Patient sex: M
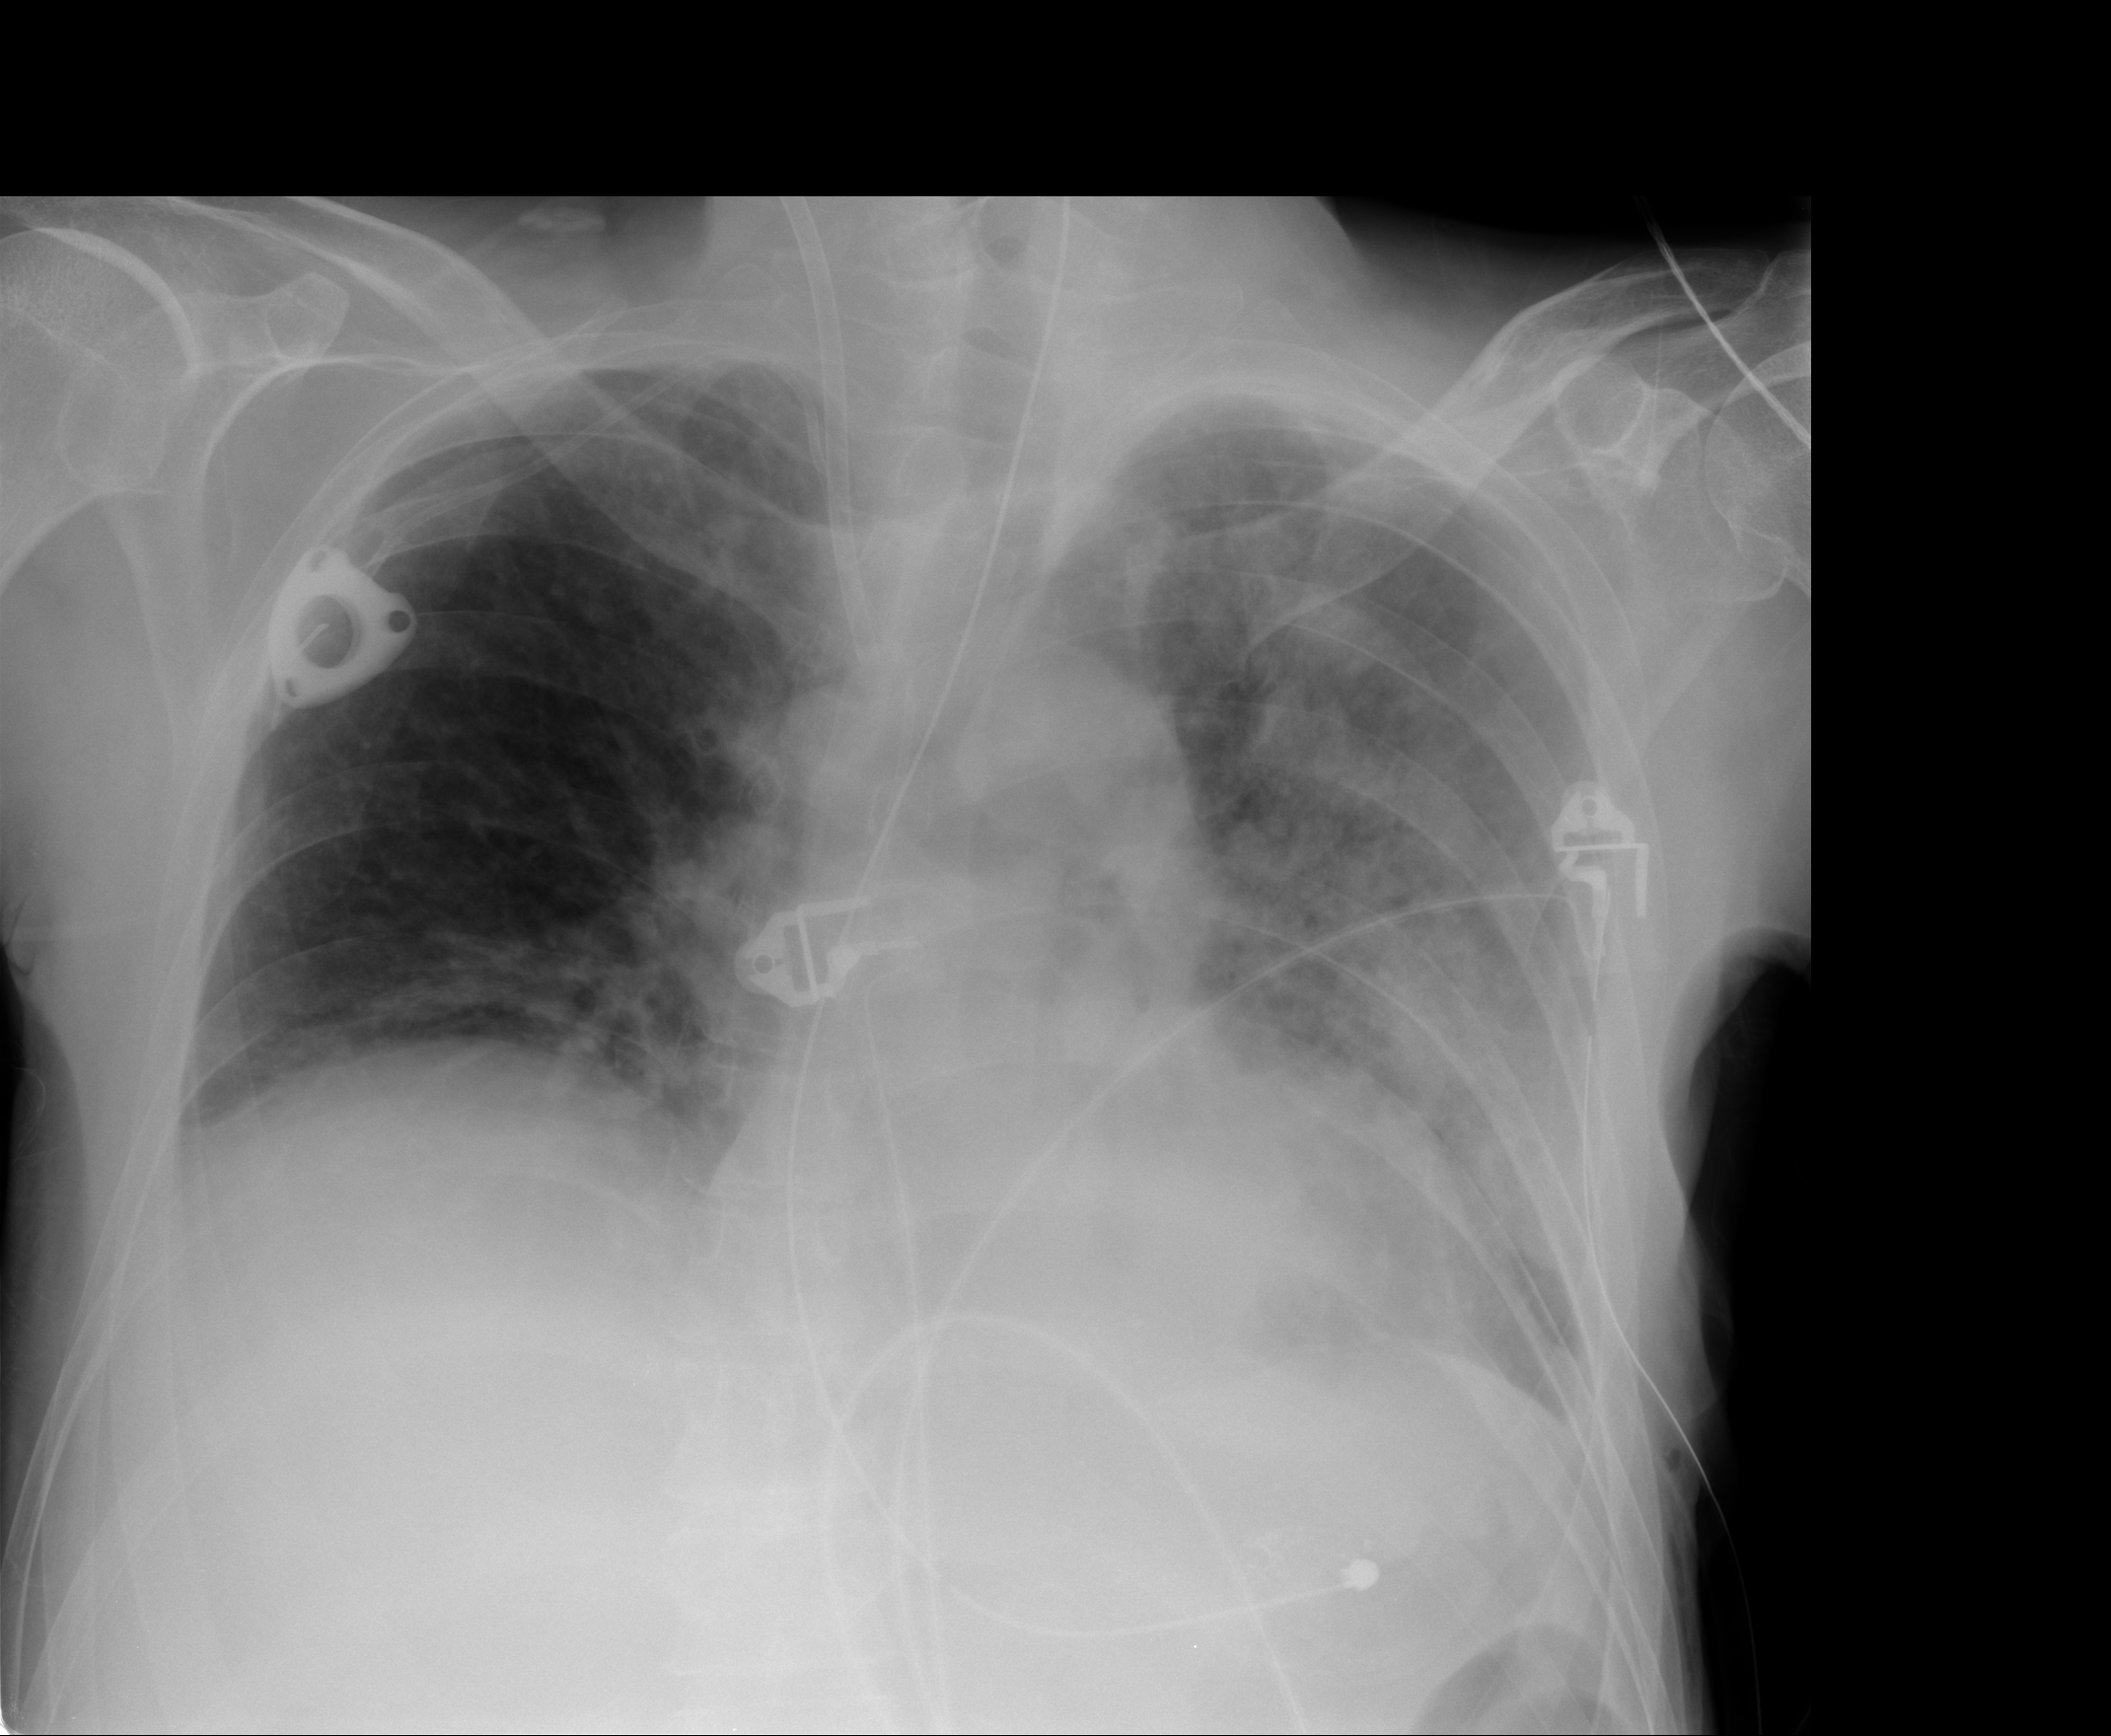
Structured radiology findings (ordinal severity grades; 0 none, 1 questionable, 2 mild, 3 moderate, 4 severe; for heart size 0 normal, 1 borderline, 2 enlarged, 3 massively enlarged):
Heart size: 2
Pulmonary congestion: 0
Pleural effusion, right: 0
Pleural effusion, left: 1
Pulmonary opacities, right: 0
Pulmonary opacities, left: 3
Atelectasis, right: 2
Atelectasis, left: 3